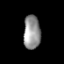
Tissue: prostate
Cell type: Myeloid cells
Senescence score: 0.3565
Nuclear area (px): 560
Mean DAPI intensity: 147.591